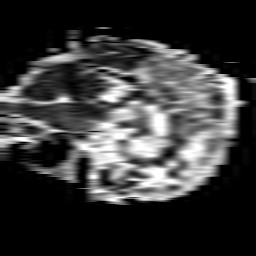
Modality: ADC
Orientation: sagittal
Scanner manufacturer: philips
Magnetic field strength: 1.5 T
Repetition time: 3.563 s
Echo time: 0.07039 s